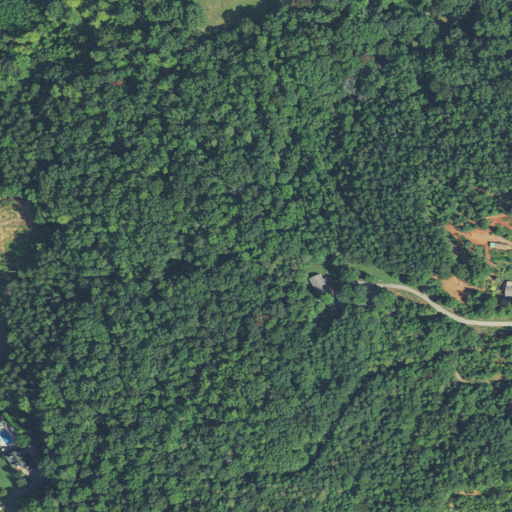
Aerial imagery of mountain in North Carolina named Little Mountain containing deciduous forest, open development, mixed forest, pasture, shrub, and grassland